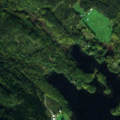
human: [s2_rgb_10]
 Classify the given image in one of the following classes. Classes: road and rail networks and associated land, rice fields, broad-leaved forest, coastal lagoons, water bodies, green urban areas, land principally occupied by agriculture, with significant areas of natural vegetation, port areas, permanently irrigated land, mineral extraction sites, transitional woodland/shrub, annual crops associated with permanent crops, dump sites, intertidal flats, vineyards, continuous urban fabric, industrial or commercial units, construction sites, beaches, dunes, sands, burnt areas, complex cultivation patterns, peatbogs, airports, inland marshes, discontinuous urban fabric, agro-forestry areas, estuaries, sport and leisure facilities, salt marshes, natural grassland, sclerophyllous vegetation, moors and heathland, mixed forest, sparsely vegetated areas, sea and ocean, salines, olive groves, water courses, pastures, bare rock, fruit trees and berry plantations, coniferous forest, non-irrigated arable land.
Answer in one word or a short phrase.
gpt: coniferous forest, mixed forest, water bodies